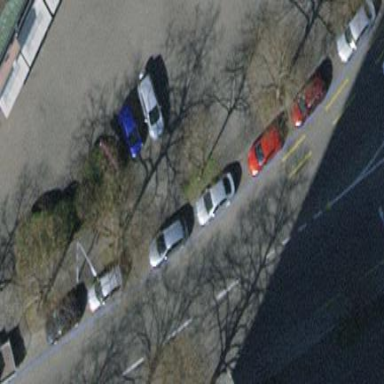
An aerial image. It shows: Parking lane area.